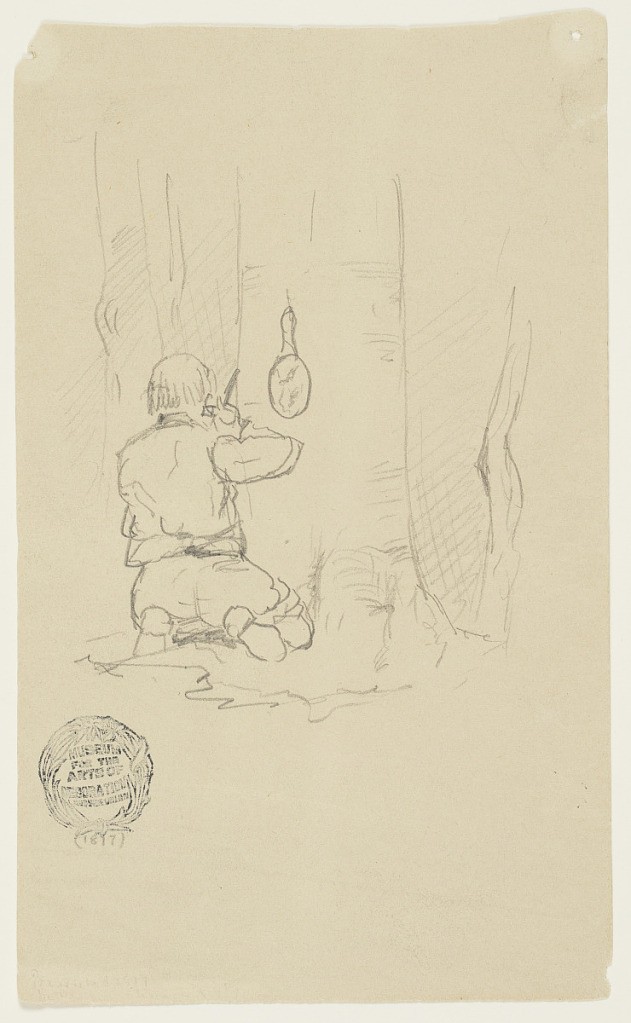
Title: Man Shaving, Lake Millinocket, Maine
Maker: Frederic Edwin Church, American, 1826–1900
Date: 1877
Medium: Graphite on tan wove paper
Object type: Drawing
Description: Figure sketch showing a view of a man shaving in front of a mirror that is affixed to a tree in a camp at Lake Millinocket, Maine. Shown from the rear at center, the figure kneels down on both knees as he brings his razor to his face with his right hand. Before him, a handheld mirror is nailed to the trunk of a tree as it loosely reflects his visage. Two other trees are visible in the background at left and right.